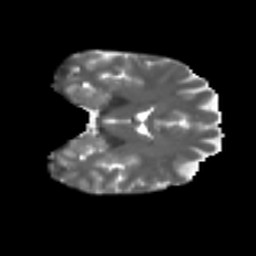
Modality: T2w
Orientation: coronal
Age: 34
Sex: female
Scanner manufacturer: ge
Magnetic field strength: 3 T
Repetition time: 7.8 s
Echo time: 0.0606 s